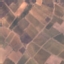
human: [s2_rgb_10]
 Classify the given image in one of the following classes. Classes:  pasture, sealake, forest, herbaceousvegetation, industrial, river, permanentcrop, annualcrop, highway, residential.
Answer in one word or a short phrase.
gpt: PermanentCrop